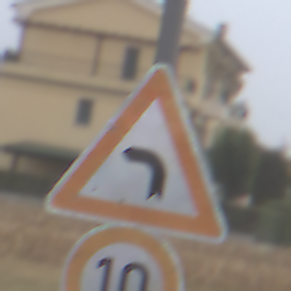
Verkehrszeichen: KurveLinks
Zusatzzeichen unten: Geschwindigkeit10
Umgebung: Outdoor, Suburban
Tageszeit: Midday
Wetter: Overcast
Licht: Natural
Jahreszeit: NotSpecified
Kontrast: LowContrast